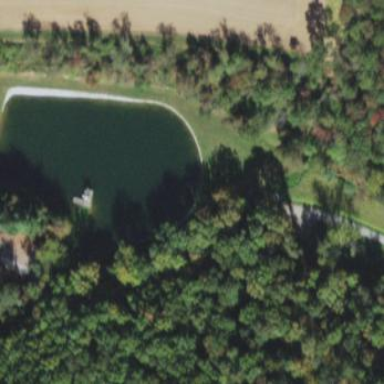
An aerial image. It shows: Peaceful pond surrounded by nature.